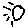
Label: sun